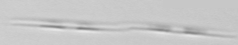
Label: Pseudo-nitzschia